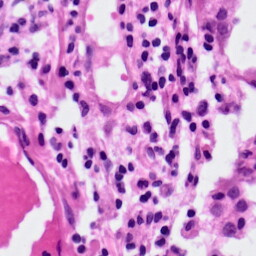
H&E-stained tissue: Lung